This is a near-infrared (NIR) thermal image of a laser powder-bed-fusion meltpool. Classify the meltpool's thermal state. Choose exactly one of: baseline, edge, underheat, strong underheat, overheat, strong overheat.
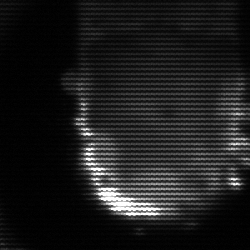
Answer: baseline